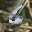
Label: 6